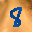
Label: 8